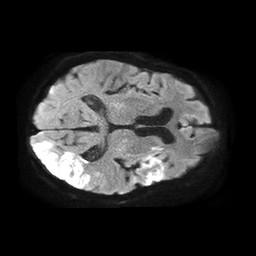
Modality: TRACE
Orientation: axial
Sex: female
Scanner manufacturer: philips
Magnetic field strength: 1.5 T
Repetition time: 4.6 s
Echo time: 0.08631 s